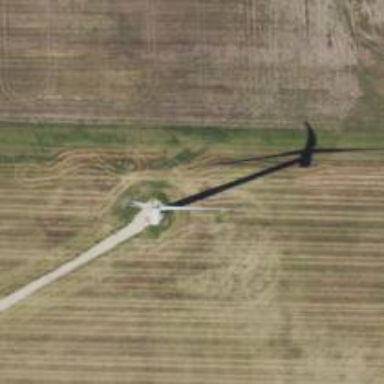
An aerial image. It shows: Wind generator with horizontal axis. The generator is wind turbine.